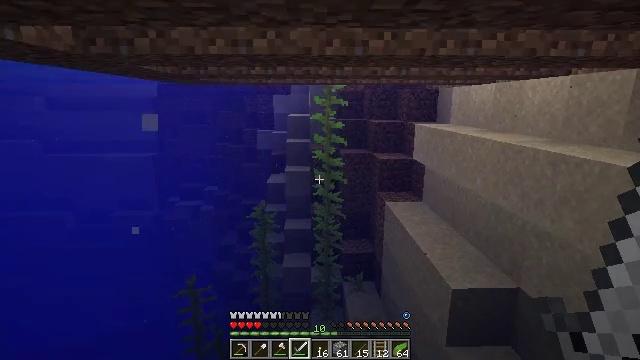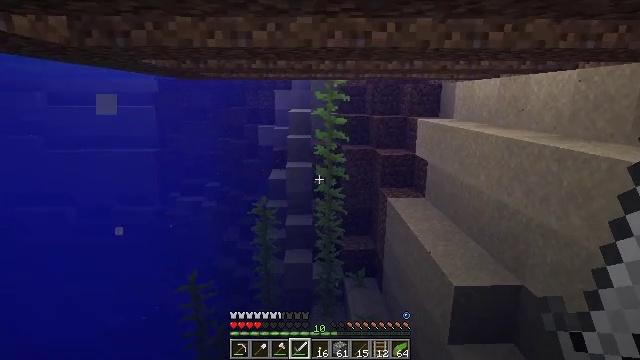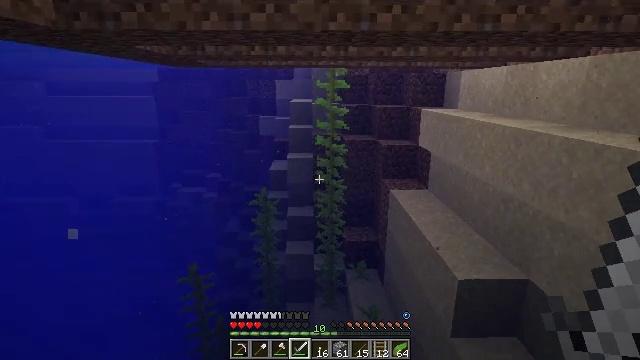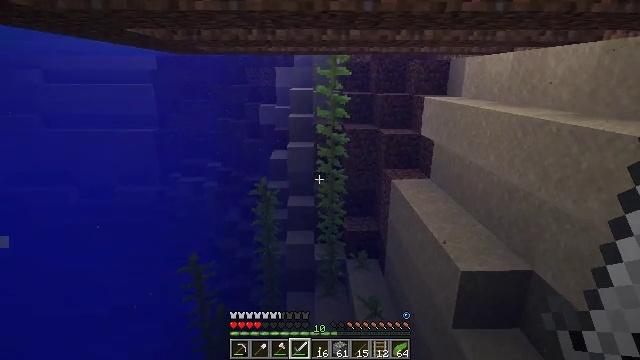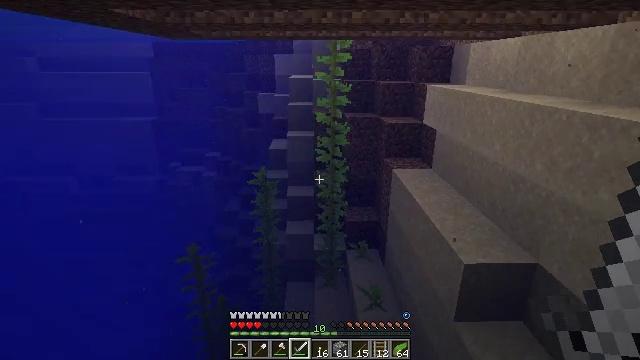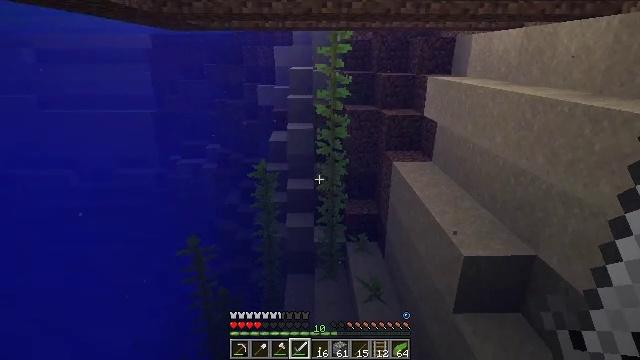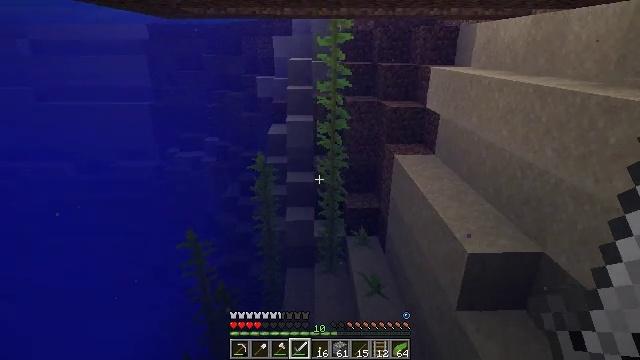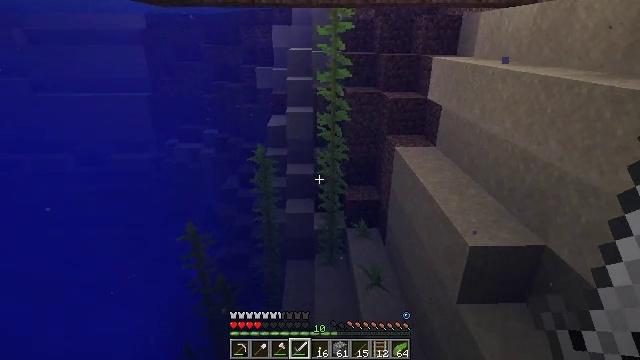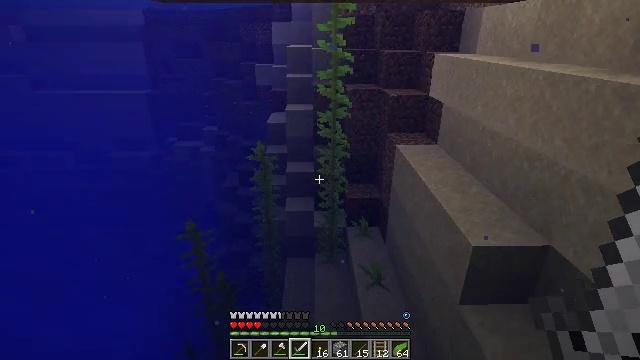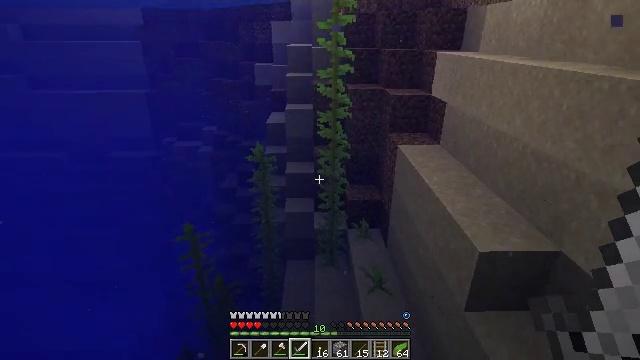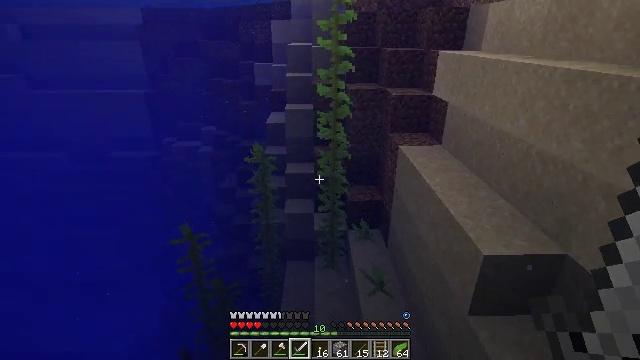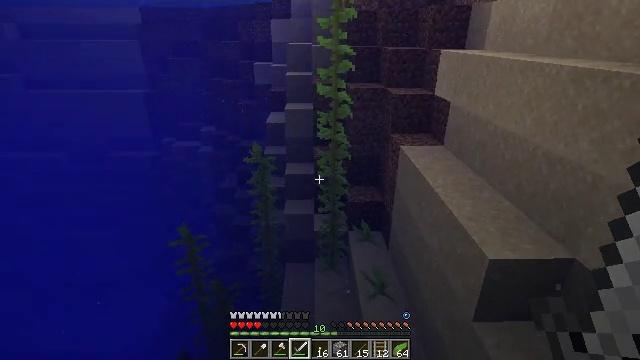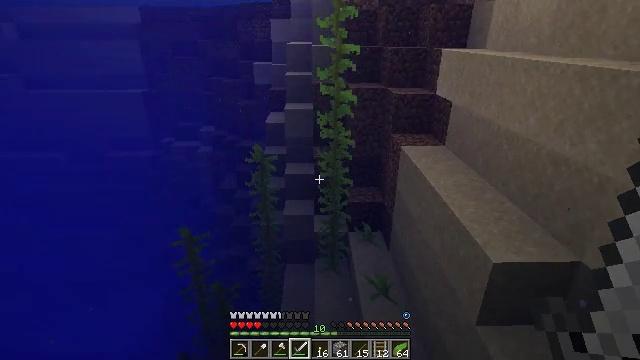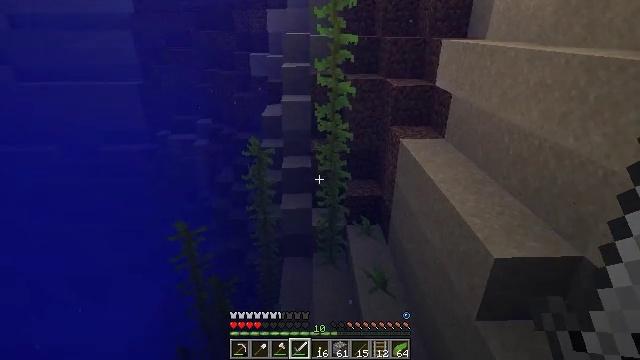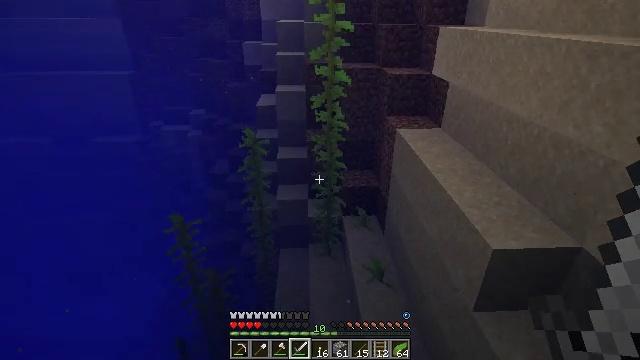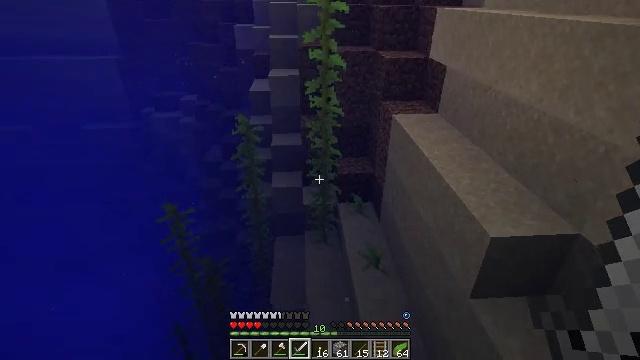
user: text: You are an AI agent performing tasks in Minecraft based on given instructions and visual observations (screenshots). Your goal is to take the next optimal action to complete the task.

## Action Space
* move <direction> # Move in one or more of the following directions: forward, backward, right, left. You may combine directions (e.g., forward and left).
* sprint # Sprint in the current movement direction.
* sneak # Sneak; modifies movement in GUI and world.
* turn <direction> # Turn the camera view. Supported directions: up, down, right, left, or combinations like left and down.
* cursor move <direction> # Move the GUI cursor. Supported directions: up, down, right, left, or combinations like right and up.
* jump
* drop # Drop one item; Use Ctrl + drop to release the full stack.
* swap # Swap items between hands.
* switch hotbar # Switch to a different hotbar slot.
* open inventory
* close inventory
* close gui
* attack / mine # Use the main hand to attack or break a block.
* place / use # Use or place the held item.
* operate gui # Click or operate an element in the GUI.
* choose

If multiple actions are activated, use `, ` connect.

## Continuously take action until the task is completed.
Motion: motion action
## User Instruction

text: Harvest kelp plant in the water.
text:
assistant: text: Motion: move forward
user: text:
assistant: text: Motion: move forward, turn down
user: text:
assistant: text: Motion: move forward, turn down
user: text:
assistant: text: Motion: move forward, turn down
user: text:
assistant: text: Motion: move forward, turn down
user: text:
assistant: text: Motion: move forward, turn down
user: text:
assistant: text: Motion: move forward, turn down
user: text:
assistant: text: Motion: move forward
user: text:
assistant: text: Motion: move forward
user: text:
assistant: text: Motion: move forward
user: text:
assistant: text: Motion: move forward
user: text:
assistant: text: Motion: move forward
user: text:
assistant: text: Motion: move forward, turn down
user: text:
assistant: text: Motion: move forward, turn down
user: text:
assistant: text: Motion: move forward, turn right and down
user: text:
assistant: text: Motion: move forward, turn down
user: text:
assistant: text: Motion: move forward, turn down
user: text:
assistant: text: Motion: move forward, turn down
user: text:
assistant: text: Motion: move forward, turn down
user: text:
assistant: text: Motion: move forward, turn right and down
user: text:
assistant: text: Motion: move forward
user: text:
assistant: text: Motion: move forward
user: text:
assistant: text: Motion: move forward
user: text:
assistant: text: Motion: move forward
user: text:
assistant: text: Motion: move forward
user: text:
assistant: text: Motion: move forward
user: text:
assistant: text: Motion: move forward
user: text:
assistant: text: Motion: move forward
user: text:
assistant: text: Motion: move forward
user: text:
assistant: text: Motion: move forward